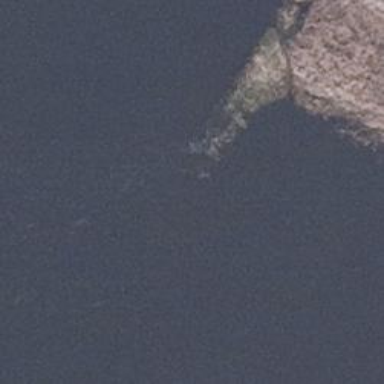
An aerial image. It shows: Breakwater structure.